二年级 · 算术
小丽比小东算的每分钟快多少个?

答: 小丽比小东算的每分钟快 $(\quad)$ 个。
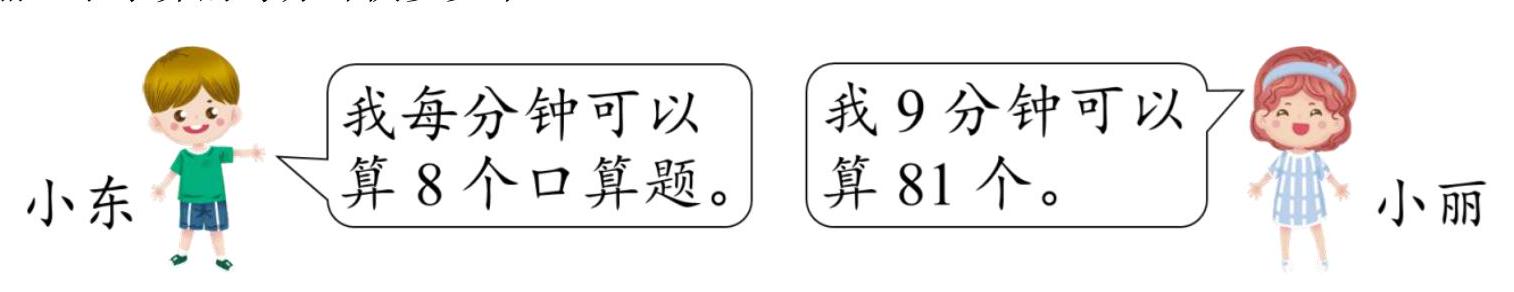
答案: $81 \div 9-8=1$ (个)

答: 小丽比小东算的每分钟快 1 个。